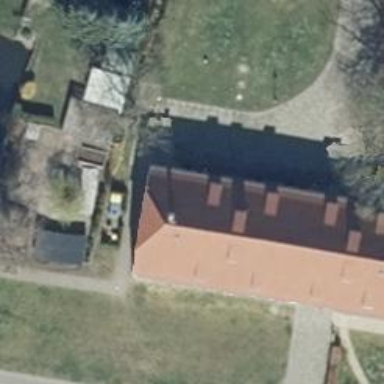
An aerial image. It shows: Museum.